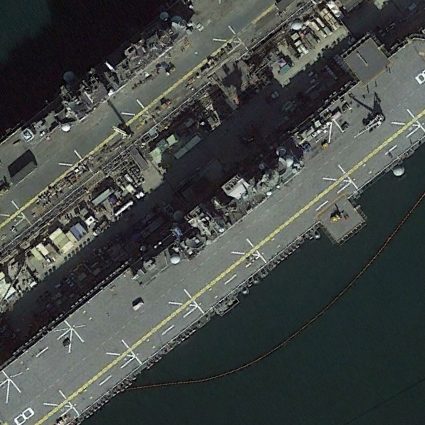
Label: assault